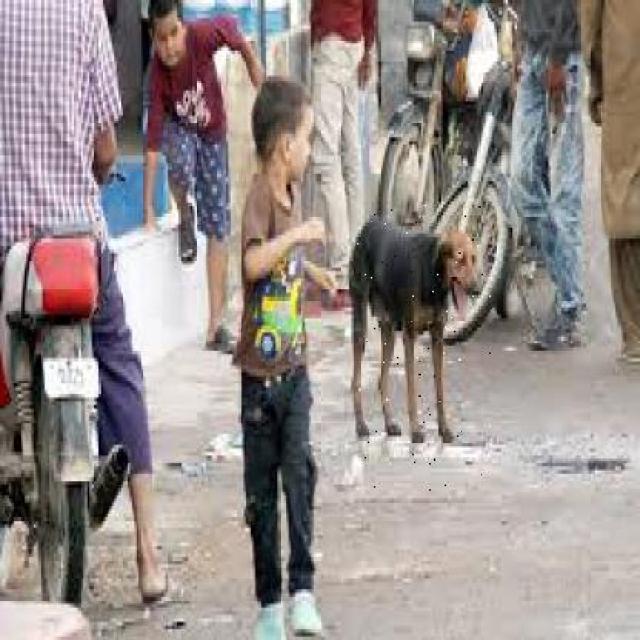
Healthy canine skin — no visible lesions, inflammation, or abnormalities. The skin and coat appear normal.